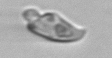
Label: Oxytoxum